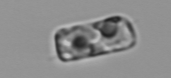
Label: Guinardia_delicatula